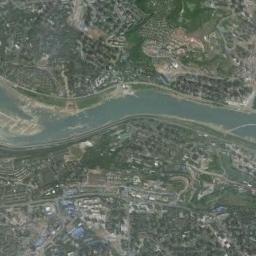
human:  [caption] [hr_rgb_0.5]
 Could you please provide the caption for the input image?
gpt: The river goes through houses and trees .

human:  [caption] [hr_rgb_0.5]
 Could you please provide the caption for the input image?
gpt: There are many trees on either side of the river .

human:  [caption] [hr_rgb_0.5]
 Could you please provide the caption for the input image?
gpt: A curvy, Light green river with small islands on the banks and bustling cities on both sides .

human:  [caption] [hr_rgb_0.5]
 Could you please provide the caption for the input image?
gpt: The blue river with a channel bar goes through the residential area .

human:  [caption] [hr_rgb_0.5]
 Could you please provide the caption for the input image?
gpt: There are many buildings and some green meadows near the river .